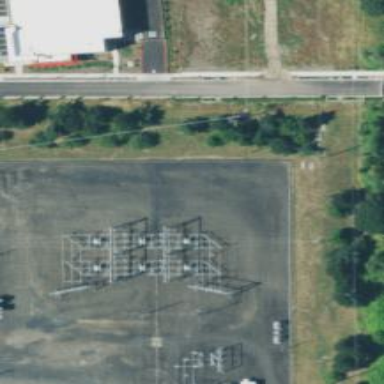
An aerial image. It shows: Switch used for power control.